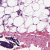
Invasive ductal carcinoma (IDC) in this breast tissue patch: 0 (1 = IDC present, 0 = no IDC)